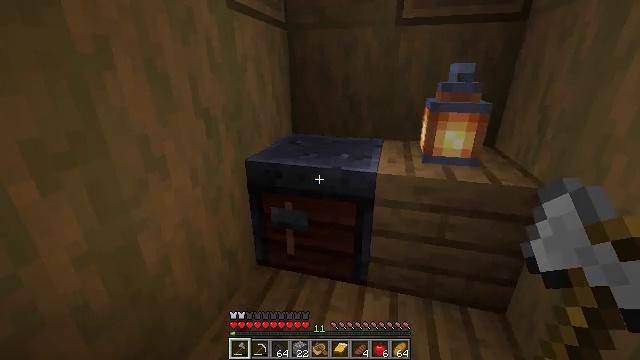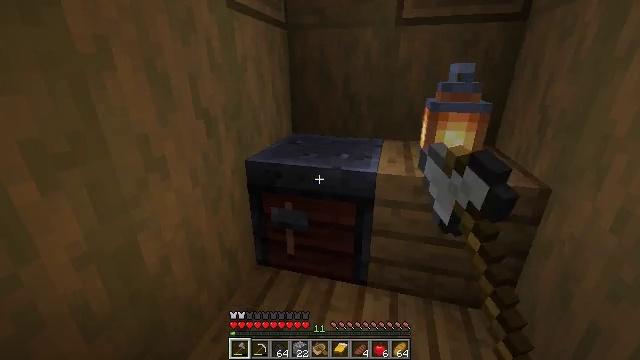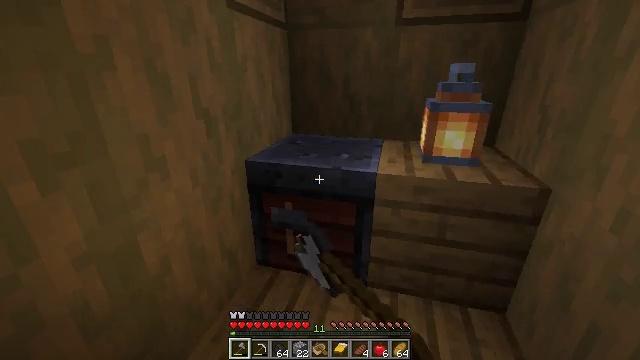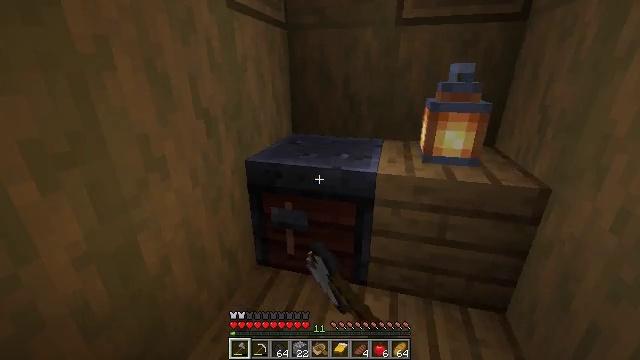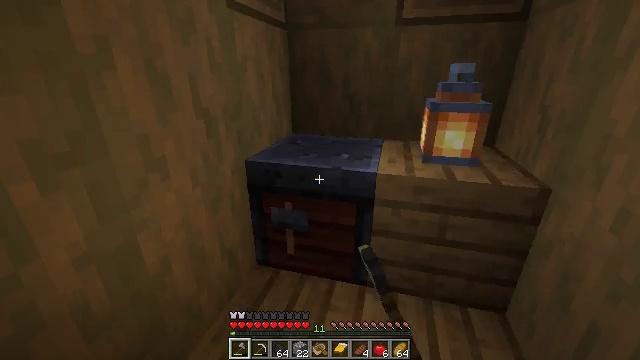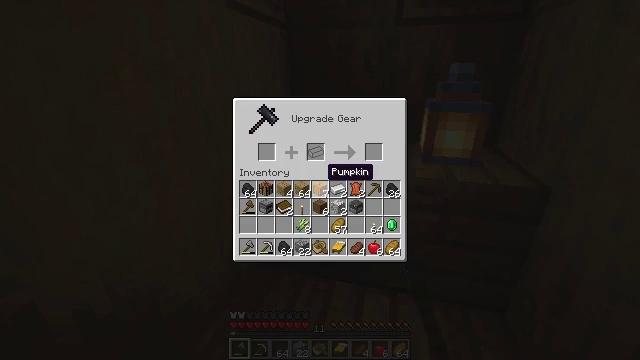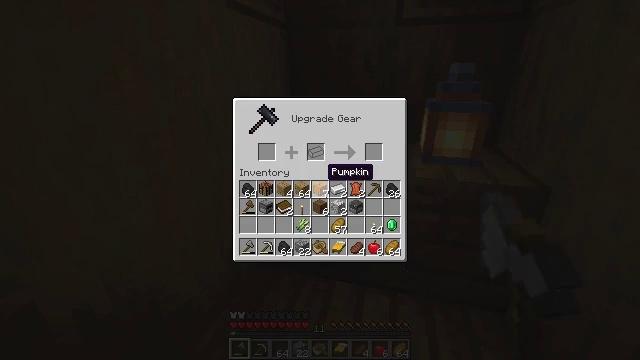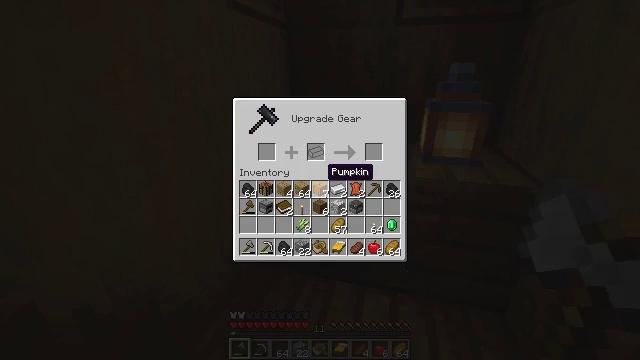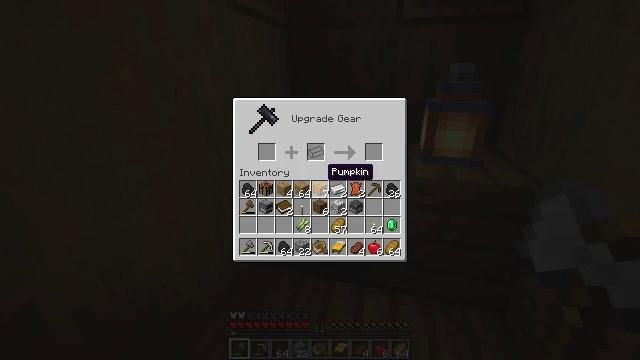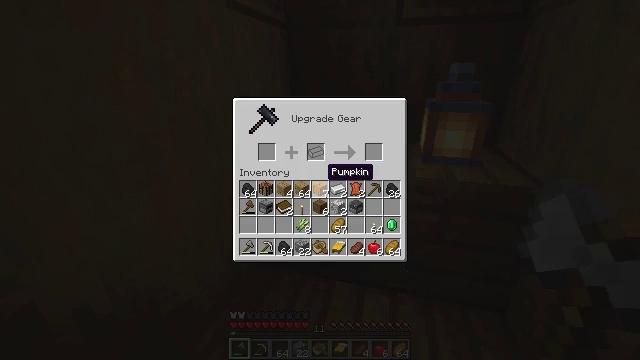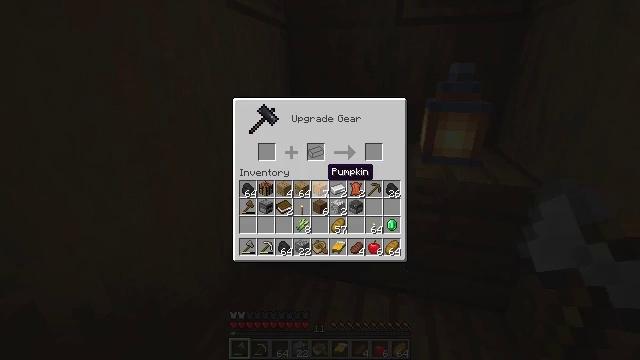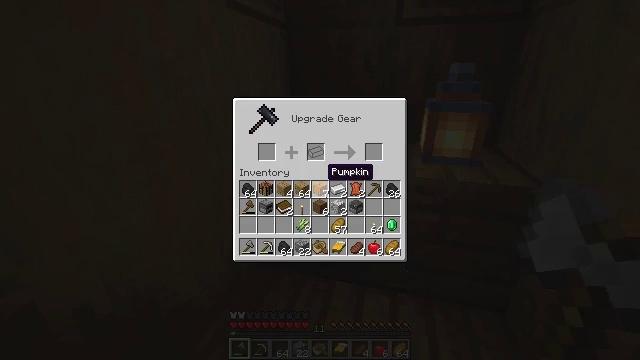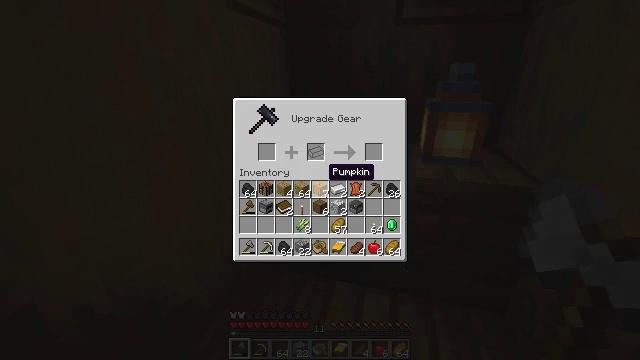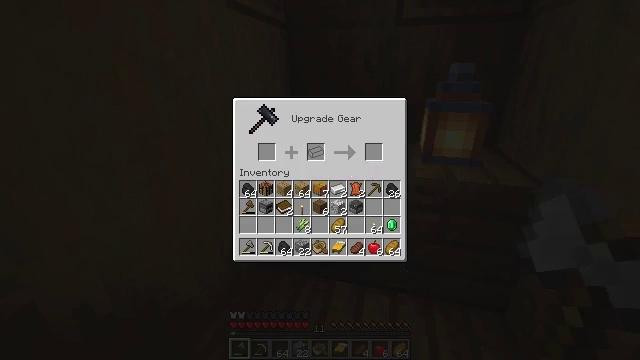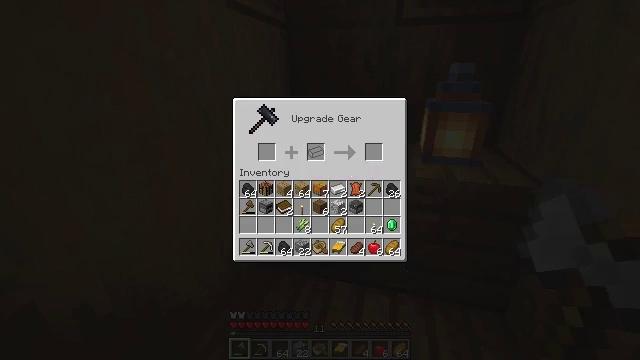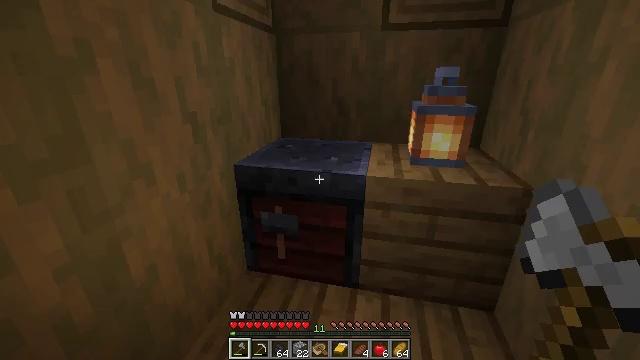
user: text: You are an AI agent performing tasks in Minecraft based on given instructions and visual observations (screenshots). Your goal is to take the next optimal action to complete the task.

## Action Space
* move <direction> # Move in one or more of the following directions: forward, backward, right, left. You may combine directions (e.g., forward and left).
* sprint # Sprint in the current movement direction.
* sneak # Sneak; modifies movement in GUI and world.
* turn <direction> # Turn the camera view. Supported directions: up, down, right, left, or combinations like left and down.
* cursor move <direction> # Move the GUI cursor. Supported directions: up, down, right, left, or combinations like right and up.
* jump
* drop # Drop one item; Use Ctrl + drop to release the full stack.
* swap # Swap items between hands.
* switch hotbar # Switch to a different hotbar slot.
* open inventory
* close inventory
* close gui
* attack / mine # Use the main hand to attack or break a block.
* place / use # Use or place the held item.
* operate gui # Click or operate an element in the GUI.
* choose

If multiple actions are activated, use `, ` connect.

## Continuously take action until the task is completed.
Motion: motion action
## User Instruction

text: Gather the lantern to use it later.
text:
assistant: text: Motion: use / place
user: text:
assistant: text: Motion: use / place
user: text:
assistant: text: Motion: no_op
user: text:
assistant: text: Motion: no_op
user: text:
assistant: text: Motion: open gui
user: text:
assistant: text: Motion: no_op
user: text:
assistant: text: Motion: no_op
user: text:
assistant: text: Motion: no_op
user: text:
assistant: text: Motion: no_op
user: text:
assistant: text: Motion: no_op
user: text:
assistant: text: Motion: no_op
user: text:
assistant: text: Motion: no_op
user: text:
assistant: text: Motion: no_op
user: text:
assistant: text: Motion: cursor move right
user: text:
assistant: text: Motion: cursor move right
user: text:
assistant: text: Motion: turn right, close gui
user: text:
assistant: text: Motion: turn right and up
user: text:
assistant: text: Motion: turn right and up
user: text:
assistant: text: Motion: no_op
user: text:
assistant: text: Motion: no_op
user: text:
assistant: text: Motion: move forward
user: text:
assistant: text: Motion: move forward, turn up
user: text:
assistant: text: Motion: move forward
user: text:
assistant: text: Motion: move forward, attack / mine
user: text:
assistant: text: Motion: attack / mine
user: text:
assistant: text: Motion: turn up, attack / mine
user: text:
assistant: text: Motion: attack / mine
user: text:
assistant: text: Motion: attack / mine
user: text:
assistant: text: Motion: attack / mine
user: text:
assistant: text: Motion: attack / mine